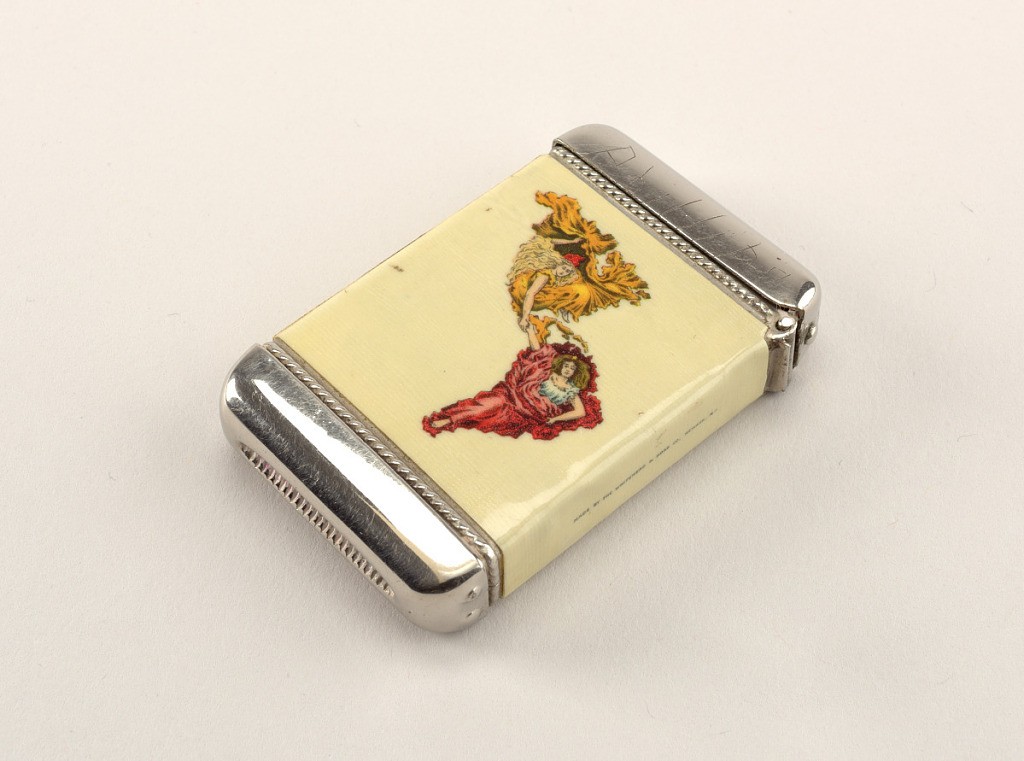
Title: Pan-American Exposition
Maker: Whitehead & Hoag Company
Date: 1901
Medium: Plated metal, printed celluloid
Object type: Matchsafe
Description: Rectangular, featuring printed decoration of a red, white and blue banner, one large star in upper left, blue corner; golden eagle set against white ground on diagonal central band, eagle situated above green banner that is inscribed "Pan 1901"; 4 small stars on lower right, red corner. "Pan-American Exposition 1901" inscribed in blue above flag; "Buffalo, N.Y., U.S.A." inscribed in blue below. Reverse features representations of North and South America in the forms of fin-de siecle style women draped in flowing scarfs, their hands clasped at the isthumus, where the 2 continents meet. Inscribed in black on box side is "Made by the Whitehead & Hoag Co., Newark, , N.J."; inscribed on opposite side: "Designs Copyrighted by Pan-American Exposition Co." Lid hinged on side. Striker on bottom.